Question: I have an iOS project which contains 2 navigation controllers as shown in the pic attached below.
I would like to pass some data when it segues from AAA to CCC but there is a navigation controller between AAA and CCC.

According to Apple's documentation, UINavigationController shouldn't be subclassed, so I can't create a delegate and pass data.
- -
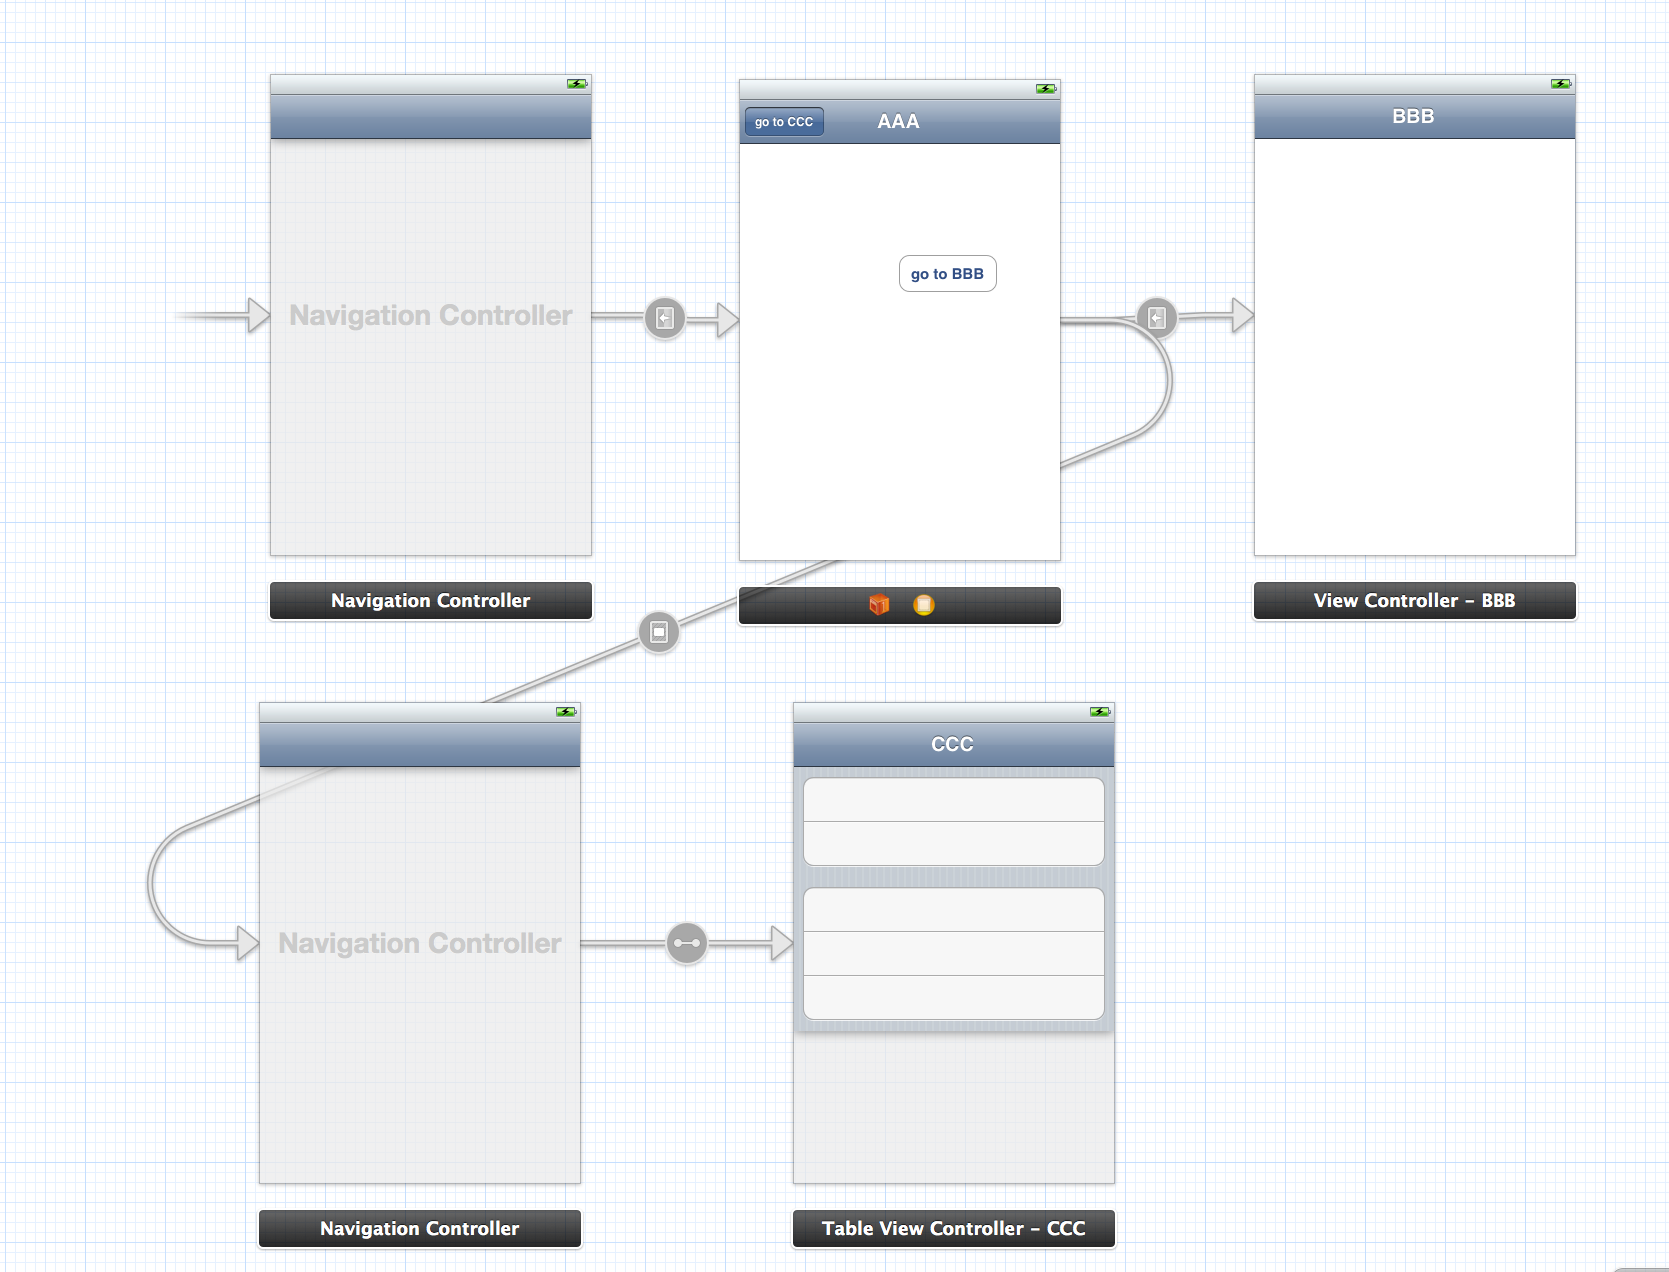
Answer: If you have a pointer to the navigation controller, you can get its viewControllers array. In that array, objectAtIndex:0 will be CCC.